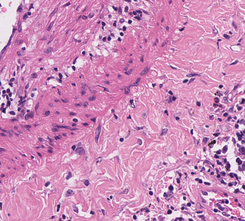
Tumor epithelial tissue: no
Tumor-associated stroma tissue: yes
Normal tissue: no